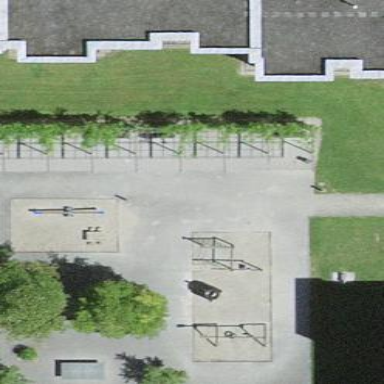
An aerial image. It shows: Playground area for leisure land.